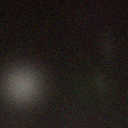
Screen state: off